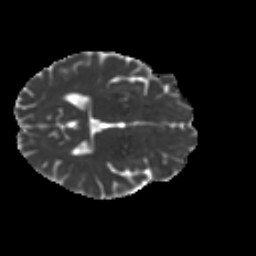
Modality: MD
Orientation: axial
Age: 52
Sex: female
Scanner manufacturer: ge
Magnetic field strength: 3 T
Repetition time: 7.8 s
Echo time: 0.0606 s